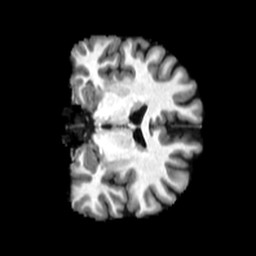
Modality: T1w
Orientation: coronal
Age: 22
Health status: healthy
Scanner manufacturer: philips
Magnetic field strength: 3 T
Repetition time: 0.007818 s
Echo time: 0.00359 s